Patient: sex F, age 34
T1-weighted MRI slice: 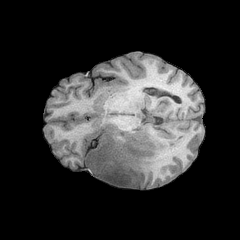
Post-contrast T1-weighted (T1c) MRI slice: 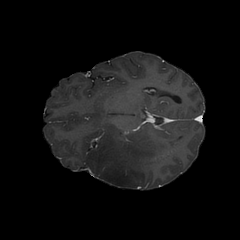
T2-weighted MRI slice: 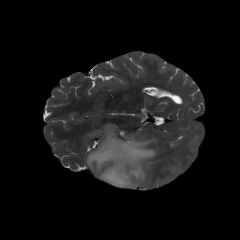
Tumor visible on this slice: yes
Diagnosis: Astrocytoma, IDH-mutant
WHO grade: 3